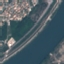
Land use / land cover class: River